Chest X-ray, PA view. Patient: 19 years old, sex M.
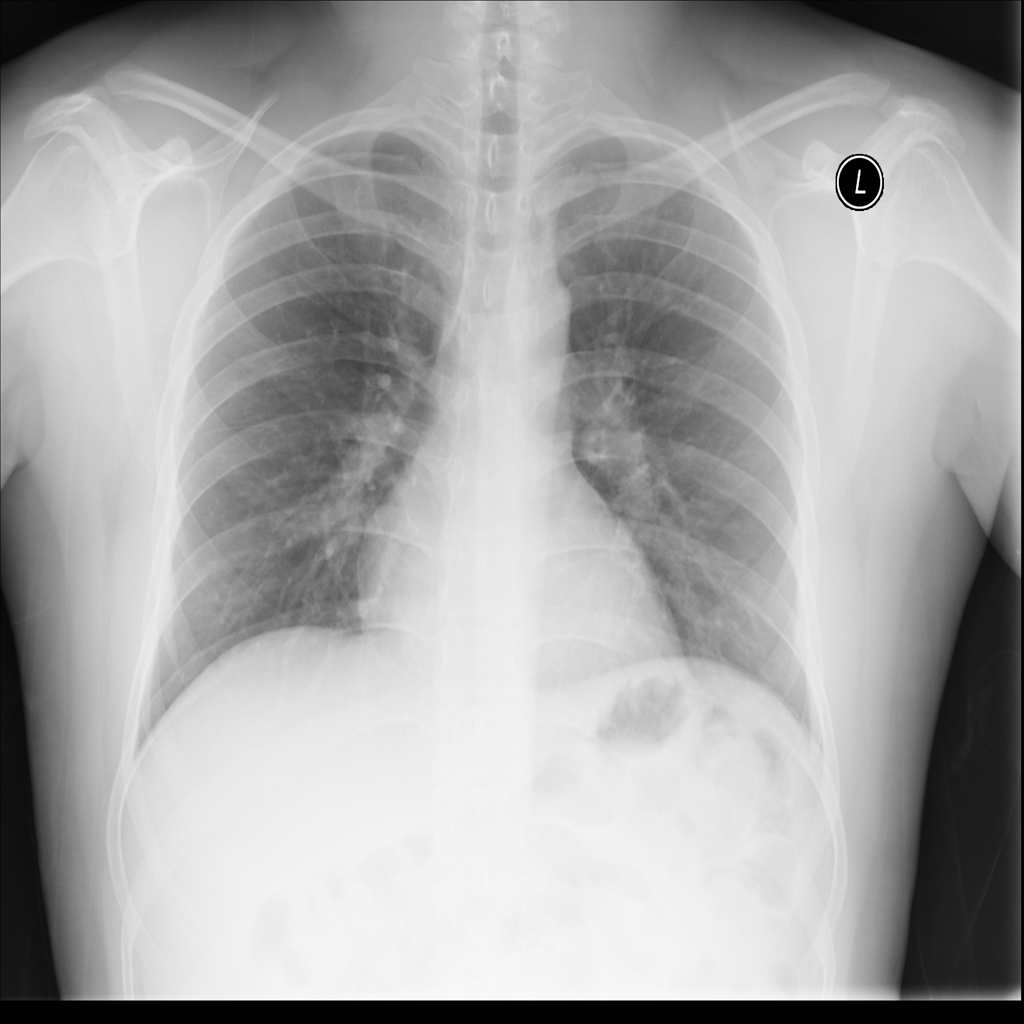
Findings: Nodule